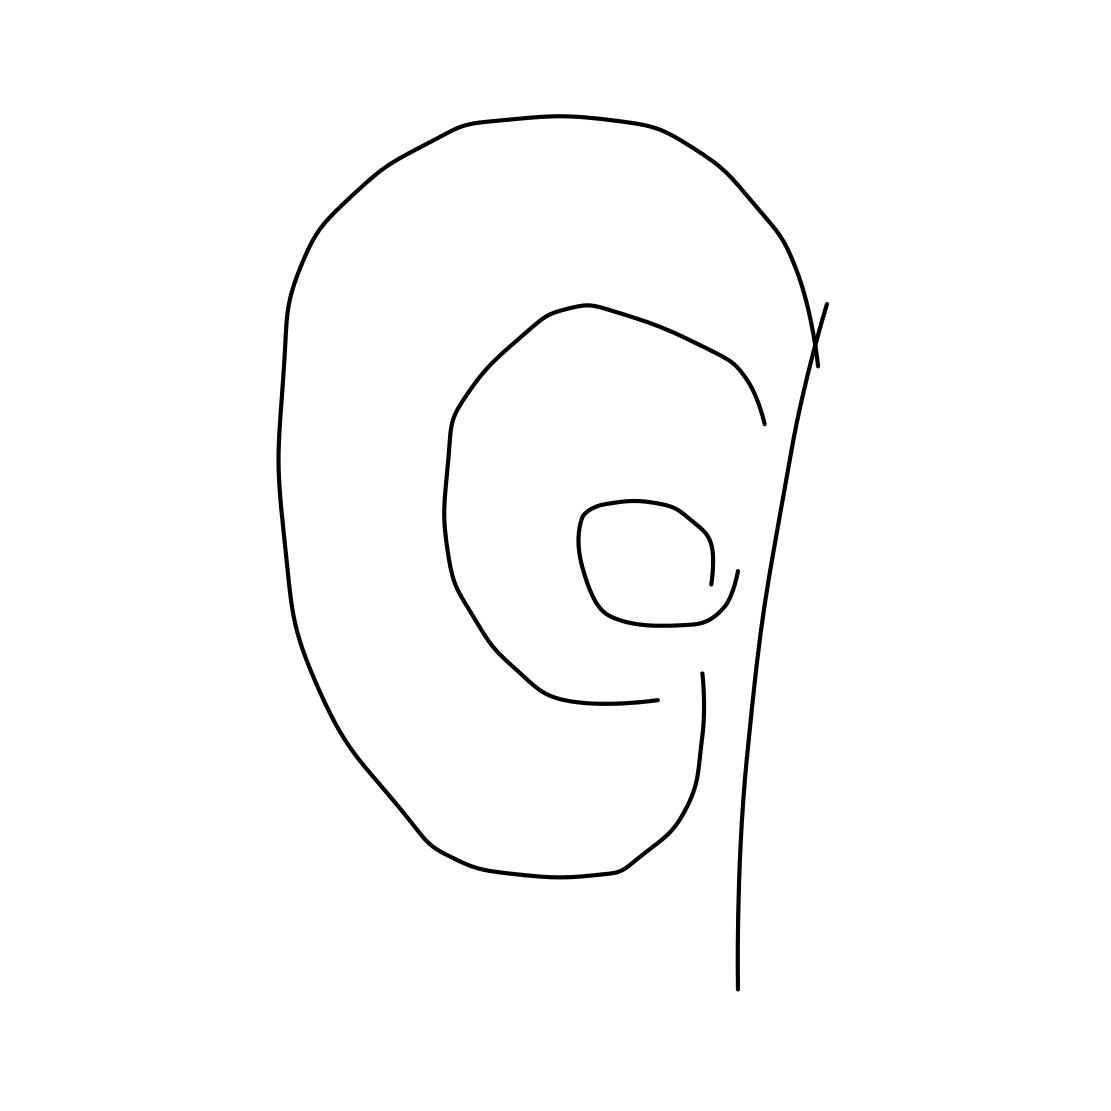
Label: ear